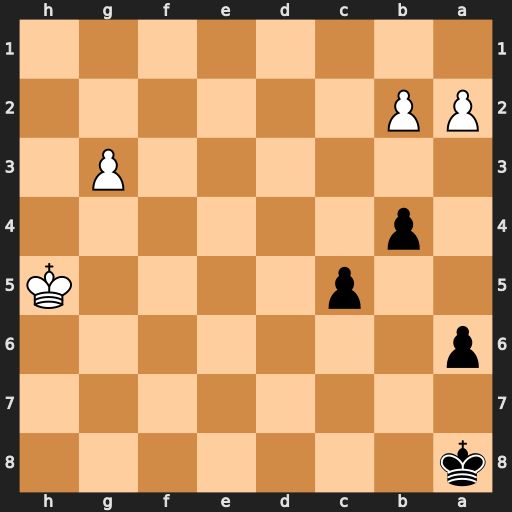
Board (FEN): k7/8/p7/2p4K/1p6/6P1/PP6/8
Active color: b
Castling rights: -
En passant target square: -
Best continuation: c4 Kg4 c3 bxc3 bxc3